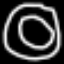
Label: donut